Question: The scale for penetration is listed as a decimal (.5 and down), but I am having a problem changing it to a percent.
I tried to format it in my data as a percentage using this code
'''
penetration_levels$Penetration<-sprintf("%.1f %%", 100*penetration_levels$Penetration)
'''
which worked from a format sense, but when I tried to graph the plot I got an error saying penetration was used as a discrete, not continuous scale.
To fix that, used this code to format it as a numeric variable
'''
penetration_levels$Penetration<-as.numeric(as.character(penetration_levels$Penetration))
'''
Which returned a bunch of 'NA's. Does anyone know any other method of how I can change it to a percent?
Here is the code I used to map
ggplot code:
'''
map <- ggplot(penetration_levels,aes(long,lat,group=region,fill=Penetration),) + geom_polygon() + coord _equal() + scale_fill_gradient2(low="red",mid="white",high="green",midpoint=.25)
map <- map + geom_point(data=mydata, aes(x=long, y=lat,group=1,fill=0, size=Annualized.Opportunity), color="gray6") + scale_size(name="Total Annual Opportunity-Millions",range=c(2,4))
map <- map + theme(plot.title = element_text(size = 12,face="bold"))
map
'''
Head of mydata and penetration
'''
head(mydata)
Sold.To.Customer City State Annualized.Opportunity location lat long
21 <PHONE> NEW YORK NY 12.142579 NEW YORK,NY 40.71435 -74.00597
262 <PHONE> FORT LAUDERDALE FL 12.087310 FORT LAUDERDALE,FL 26.12244 -80.13732
349 <PHONE> ALLEN PARK MI 10.910575 ALLEN PARK,MI 42.25754 -83.21104
19 <PHONE> ALTON IL 10.040067 ALTON,IL 38.89060 -90.18428
477 <PHONE> BAY CITY TX 10.030829 BAY CITY,TX 28.98276 -95.96940
230 <PHONE> BETHPAGE NY 9.320271 BETHPAGE,NY 40.74427 -73.48207
'''
'''
head(penetration_levels)
State region long lat group order subregion state To From Total Penetration
17 AL alabama -87.46201 30.38968 1 1 <NA> AL <PHONE> <PHONE> 23332307 0.462661
18 AL alabama -87.48493 30.37249 1 2 <NA> AL <PHONE> <PHONE> 23332307 0.462661
22 AL alabama -87.52503 30.37249 1 3 <NA> AL <PHONE> <PHONE> 23332307 0.462661
36 AL alabama -87.53076 30.33239 1 4 <NA> AL <PHONE> <PHONE> 23332307 0.462661
37 AL alabama -87.57087 30.32665 1 5 <NA> AL <PHONE> <PHONE> 23332307 0.462661
65 AL alabama -87.58806 30.32665 1 6 <NA> AL <PHONE> <PHONE> 23332307 0.462661
'''
I also just noticed that there was a white strip, similar to a polygon that is missing in Washington... do you happen to know why that is? I tried to re-merge my data and order it again, but still the same result.
Any insight would be greatly appreciated.

Also, I noticed that Washington has a white polygon missing? Does anyone know why this happens?
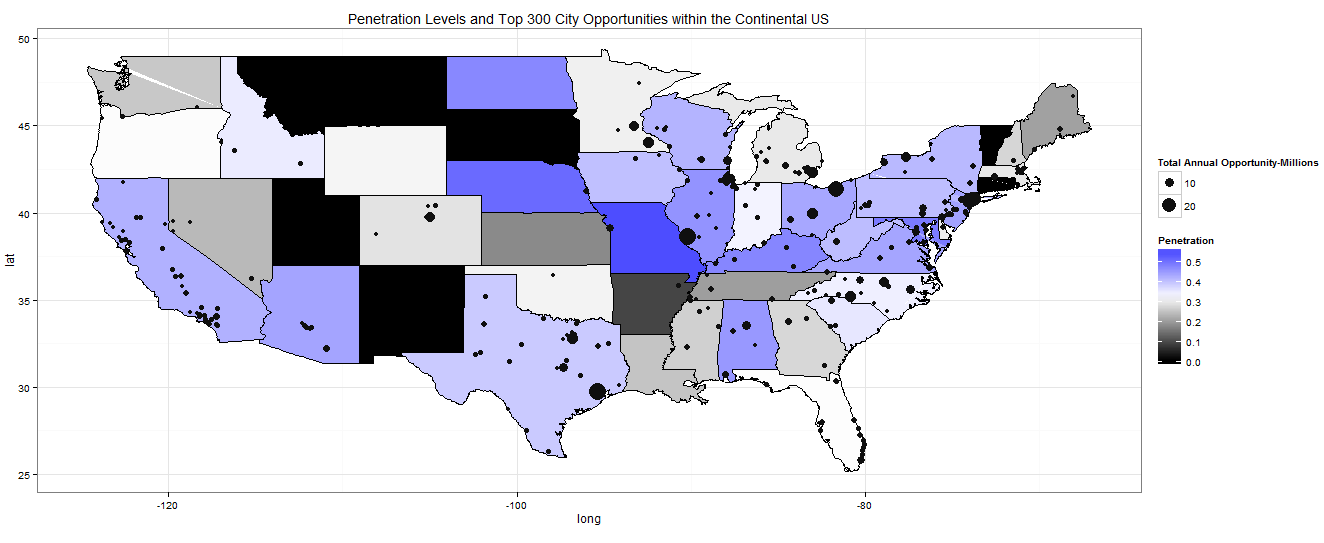
Answer: You may load the 'scales' package and use 'scale_fill_continuous(labels = percent)'. The percent argument is not very well documented in the argument section of the help text, but an example of this function, and other convenient formats from the 'scales' package, can be found in the example section <URL>.
A small example:
'''
library(scales)
df <- data.frame(long = 1:10, lat = 1:10,
penetration = seq(from = 0.1, to = 1, by = 0.1))
ggplot(data = df, aes(x = long, y = lat, fill = penetration)) +
geom_point(shape = 21, size = 6) +
scale_fill_continuous(labels = percent)
'''